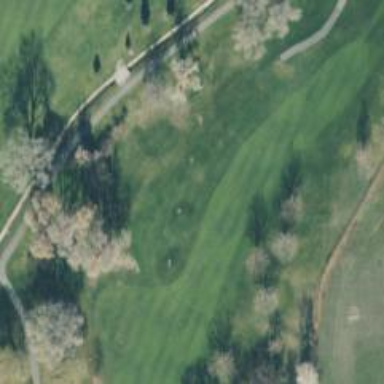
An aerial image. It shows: View of golf hole.